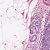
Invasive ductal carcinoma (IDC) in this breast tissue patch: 0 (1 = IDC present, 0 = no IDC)